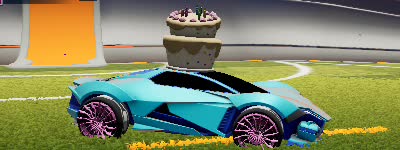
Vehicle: werewolf